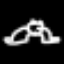
Label: frog